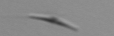
Label: pennate